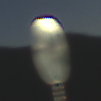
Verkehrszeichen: VorgeschriebeneFahrtrichtungRechtsOderLinks
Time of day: SunriseSunset
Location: Outdoor (Nature)
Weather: Clear
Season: NotSpecified
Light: Natural